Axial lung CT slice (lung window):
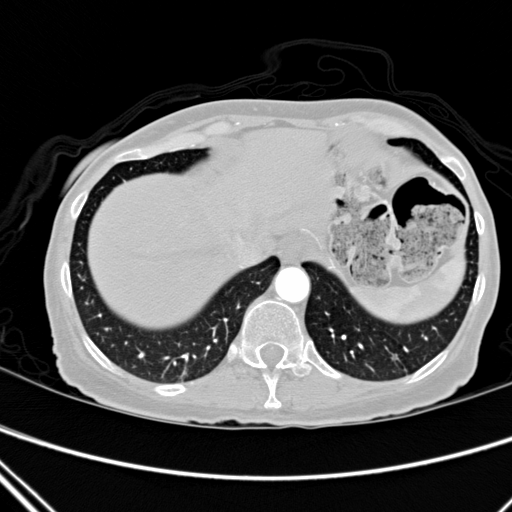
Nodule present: no